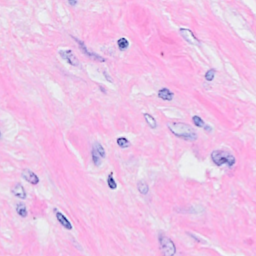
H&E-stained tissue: Breast